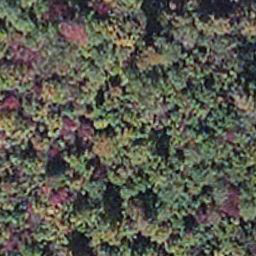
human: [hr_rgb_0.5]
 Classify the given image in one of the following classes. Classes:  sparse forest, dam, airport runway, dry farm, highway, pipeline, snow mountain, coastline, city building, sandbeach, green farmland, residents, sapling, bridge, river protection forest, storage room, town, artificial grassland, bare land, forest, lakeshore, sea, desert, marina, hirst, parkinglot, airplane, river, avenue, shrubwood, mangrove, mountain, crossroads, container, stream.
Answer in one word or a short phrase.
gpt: mangrove